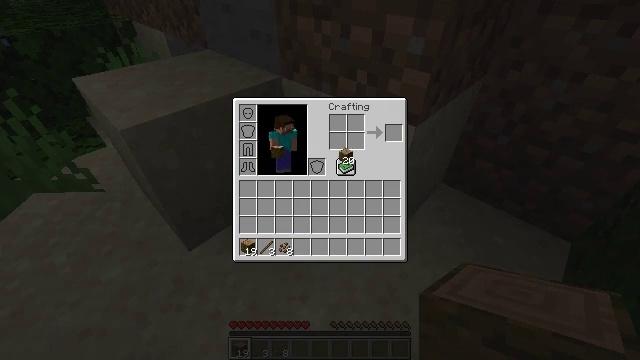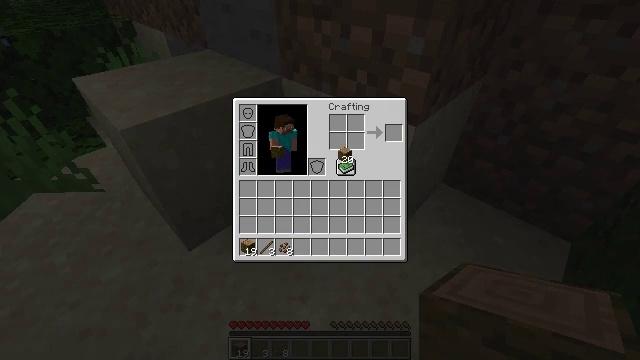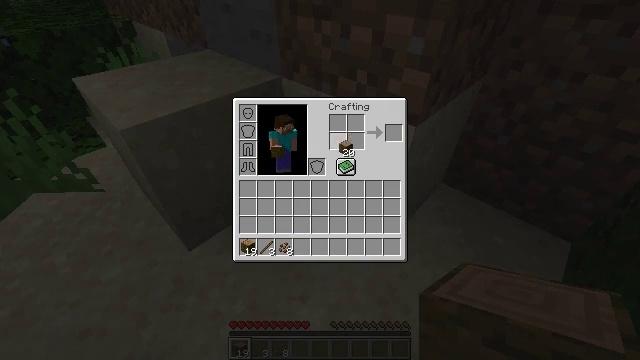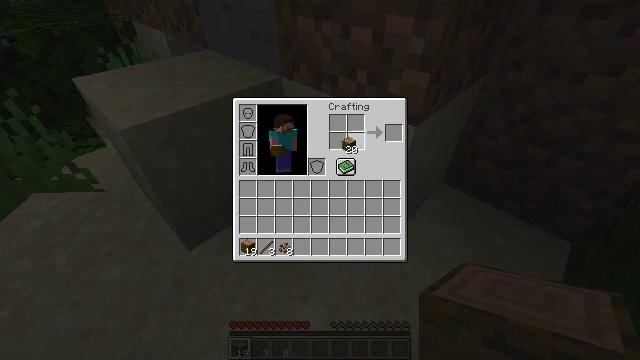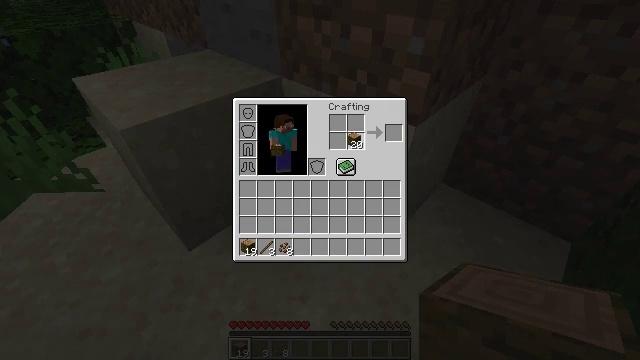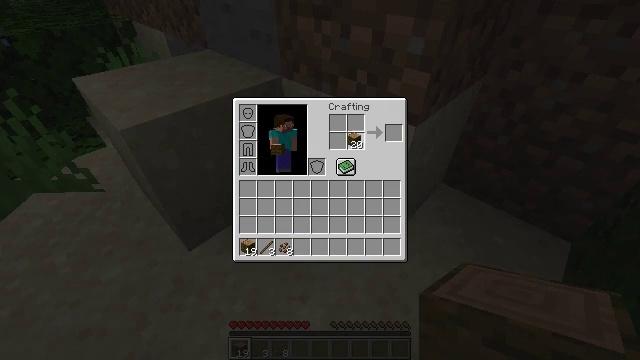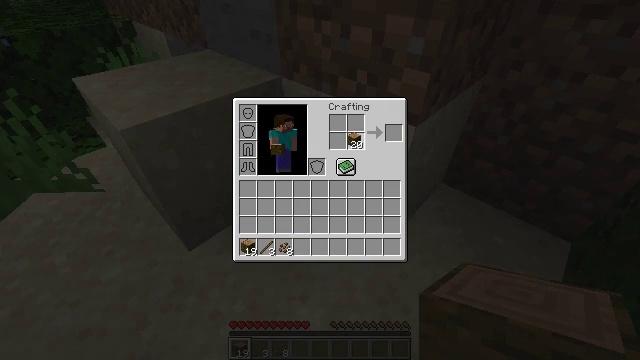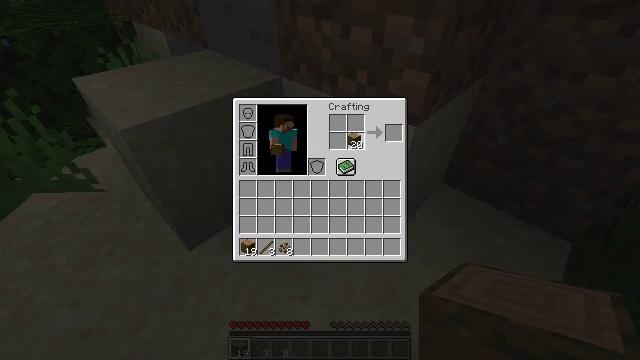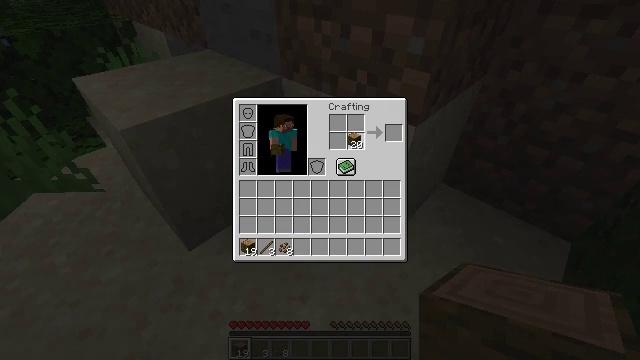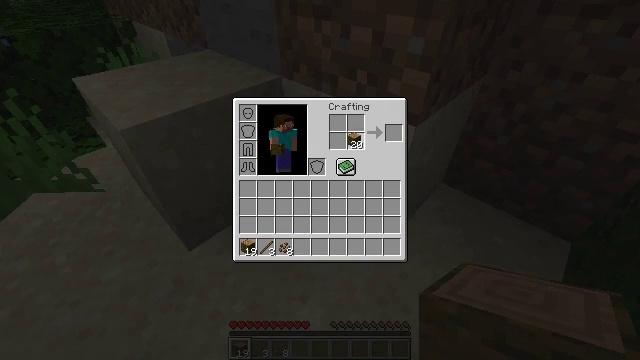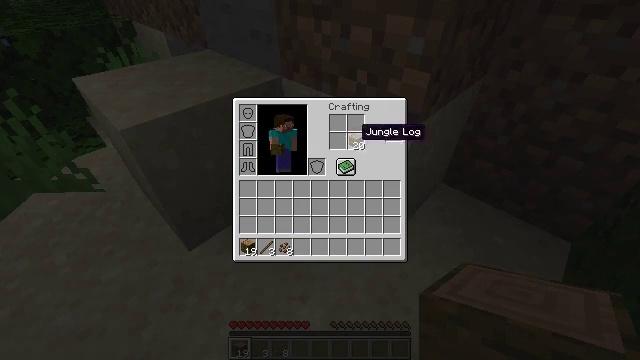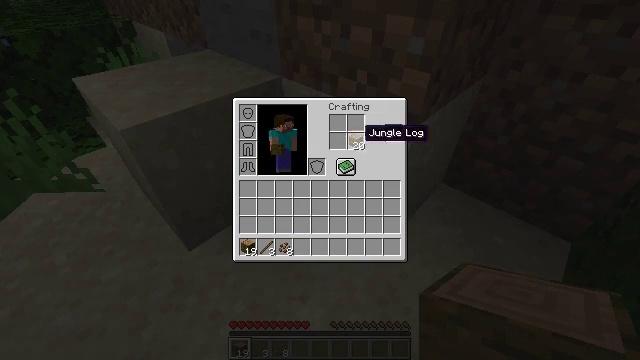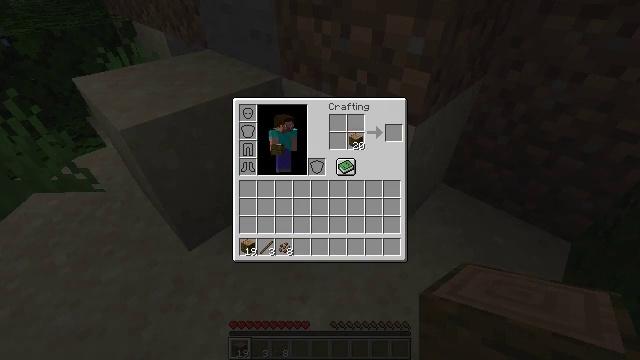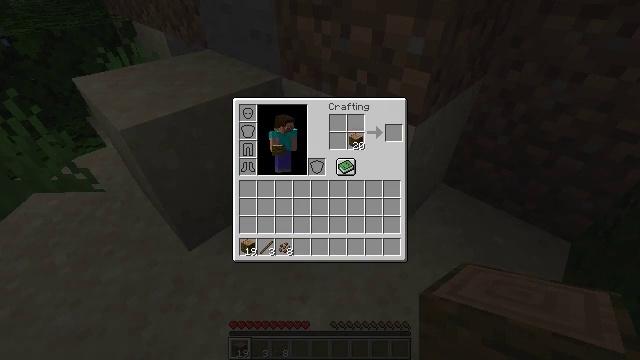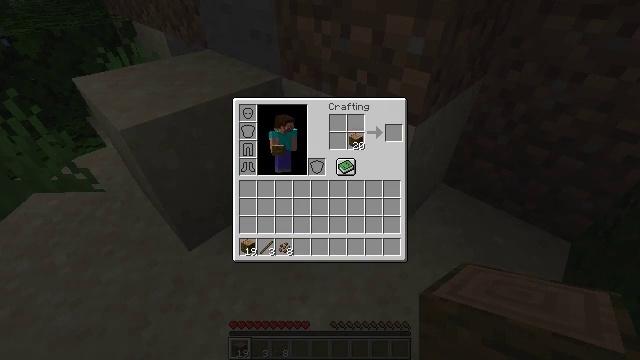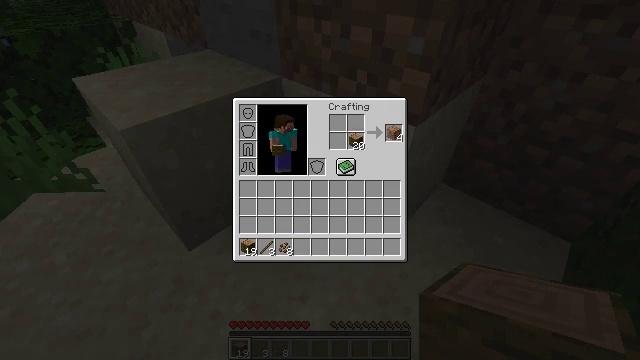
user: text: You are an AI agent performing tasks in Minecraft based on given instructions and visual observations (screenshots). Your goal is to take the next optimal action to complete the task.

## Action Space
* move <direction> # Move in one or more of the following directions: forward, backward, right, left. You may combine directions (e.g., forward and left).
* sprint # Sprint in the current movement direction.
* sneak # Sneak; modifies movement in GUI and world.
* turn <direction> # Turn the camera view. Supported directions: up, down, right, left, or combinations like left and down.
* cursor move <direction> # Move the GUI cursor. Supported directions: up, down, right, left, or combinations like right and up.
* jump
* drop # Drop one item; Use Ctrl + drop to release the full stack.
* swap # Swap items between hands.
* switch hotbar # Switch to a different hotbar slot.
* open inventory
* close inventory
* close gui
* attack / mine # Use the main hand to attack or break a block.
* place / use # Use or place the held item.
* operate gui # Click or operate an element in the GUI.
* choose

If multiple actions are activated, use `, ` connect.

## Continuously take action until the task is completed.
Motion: motion action
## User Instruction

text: Get jungle planks from jungle logs in inventory.
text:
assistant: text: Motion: no_op
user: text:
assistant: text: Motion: no_op
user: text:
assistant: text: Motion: no_op
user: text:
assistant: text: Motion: no_op
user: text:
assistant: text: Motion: no_op
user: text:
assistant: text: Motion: operate gui
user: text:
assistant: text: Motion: operate gui
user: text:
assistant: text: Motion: operate gui
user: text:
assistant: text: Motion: operate gui
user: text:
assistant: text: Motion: no_op
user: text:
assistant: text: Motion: no_op
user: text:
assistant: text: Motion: cursor move right and down
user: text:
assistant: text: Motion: cursor move right
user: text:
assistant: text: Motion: no_op
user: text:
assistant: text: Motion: no_op
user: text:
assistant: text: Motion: sneak
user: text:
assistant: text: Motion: sneak
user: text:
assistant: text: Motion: sneak
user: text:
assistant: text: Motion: sneak
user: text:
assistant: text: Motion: sneak
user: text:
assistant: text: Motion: sneak
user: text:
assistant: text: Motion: sneak, operate gui
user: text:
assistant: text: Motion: sneak, operate gui
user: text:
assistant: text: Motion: sneak, operate gui
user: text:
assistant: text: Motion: sneak
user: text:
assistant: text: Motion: sneak
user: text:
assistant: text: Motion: sneak